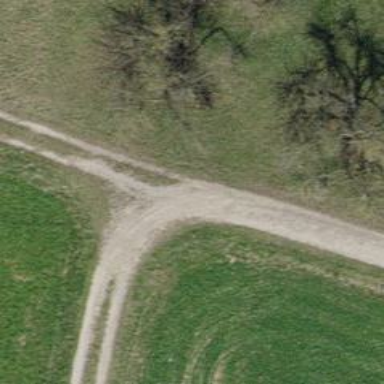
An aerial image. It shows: Grass track road with grade3 tracktype.